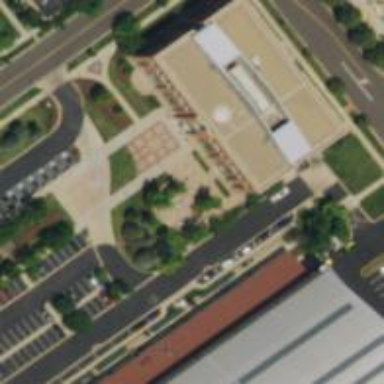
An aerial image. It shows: Office building.